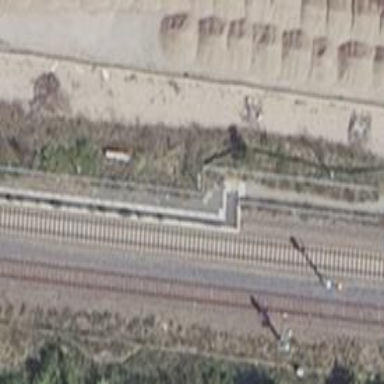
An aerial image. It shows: Public transport stop position along the railway.